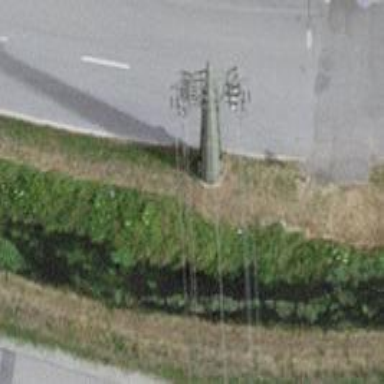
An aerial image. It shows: Power tower.